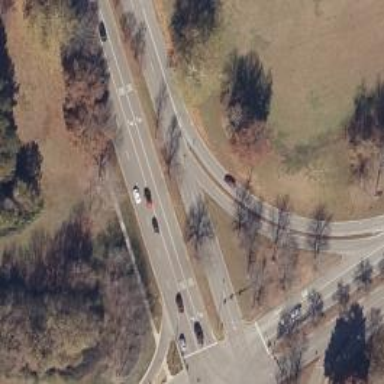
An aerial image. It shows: Secondary link road.